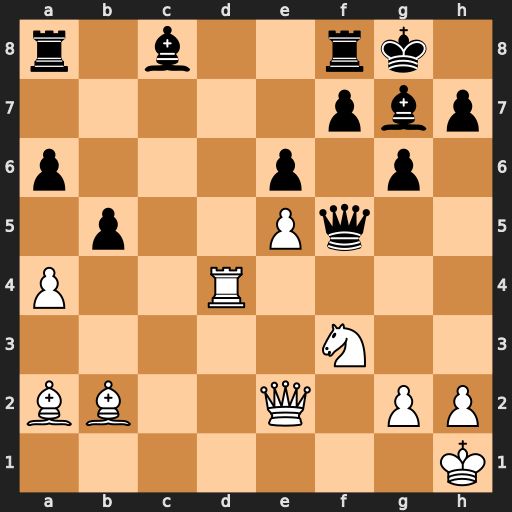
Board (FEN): r1b2rk1/5pbp/p3p1p1/1p2Pq2/P2R4/5N2/BB2Q1PP/7K
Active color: w
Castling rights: -
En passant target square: -
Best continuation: g4 Qxf3+ Qxf3